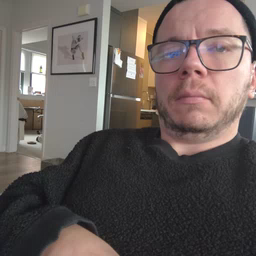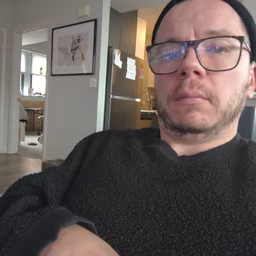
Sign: bed